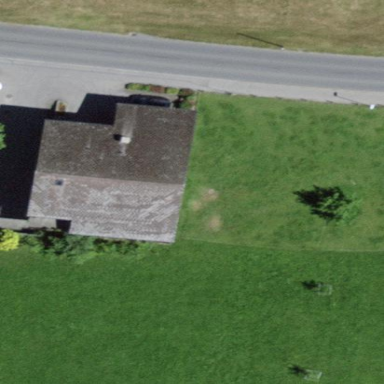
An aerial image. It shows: Building with gabled roof.